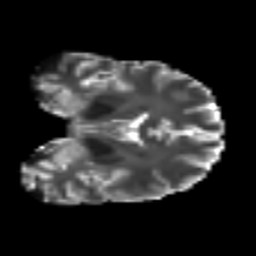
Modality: T2w
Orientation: coronal
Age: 36
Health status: ill
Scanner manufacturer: philips
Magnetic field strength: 3 T
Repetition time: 9 s
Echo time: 0.127 s